Field crop: maize
Growth stage: 2
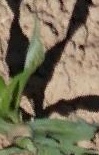
Species: maize